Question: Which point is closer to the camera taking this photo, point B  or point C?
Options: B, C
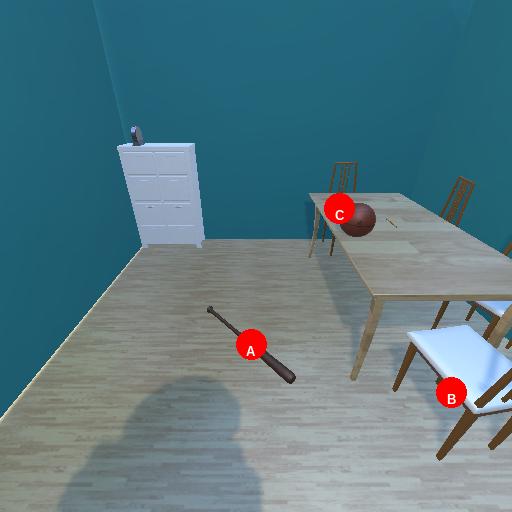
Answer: B